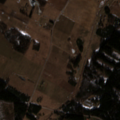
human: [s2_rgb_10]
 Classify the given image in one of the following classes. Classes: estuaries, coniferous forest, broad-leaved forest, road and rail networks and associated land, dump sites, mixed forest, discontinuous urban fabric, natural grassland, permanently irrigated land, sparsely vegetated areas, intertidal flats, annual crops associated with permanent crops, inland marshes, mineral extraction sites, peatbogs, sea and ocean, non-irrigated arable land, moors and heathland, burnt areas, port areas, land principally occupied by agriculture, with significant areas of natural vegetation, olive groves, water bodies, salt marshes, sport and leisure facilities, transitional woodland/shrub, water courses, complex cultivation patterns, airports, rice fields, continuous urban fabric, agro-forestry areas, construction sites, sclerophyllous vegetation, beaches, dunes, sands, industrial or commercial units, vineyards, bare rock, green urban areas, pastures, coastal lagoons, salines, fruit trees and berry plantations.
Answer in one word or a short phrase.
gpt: non-irrigated arable land, pastures, complex cultivation patterns, land principally occupied by agriculture, with significant areas of natural vegetation, coniferous forest, mixed forest